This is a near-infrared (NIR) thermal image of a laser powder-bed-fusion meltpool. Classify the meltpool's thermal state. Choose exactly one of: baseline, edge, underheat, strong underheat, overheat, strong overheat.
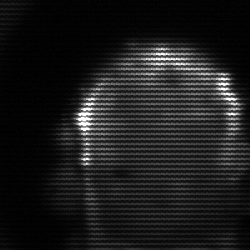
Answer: baseline